Field crop: tomato
Growth stage: 1
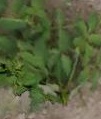
Species: tomato